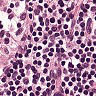
Metastatic tissue present: no